Question: When plotting a sparsity matrix using 'spy' in MATLAB, the text 'nz=x', where 'x' is an integer appears at the bottom. This number presumably refers to the number of nonzero elements in the matrix. How can one suppress this output from appearing in the final plot?
The 'nz=' text that accompanies sparsity plots can be seen here:
This plot is from the MATLAB documentation on <URL>.
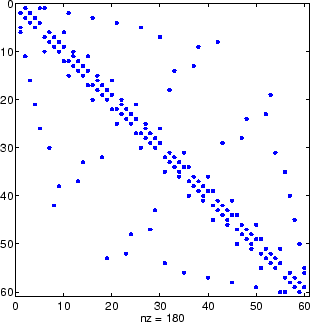
Answer: I don't know if there is a better way, but you can open the spy.m file:
'''
edit spy.m
'''
and comment out the xlabel((['nz = '... line
You can even check the nargin, i.e., change your spy's definition and check if you have for example a boolean or not to show nz accordingly...
Hope it helps